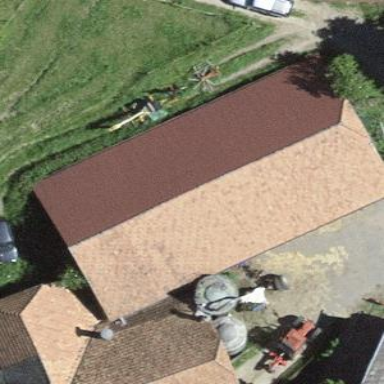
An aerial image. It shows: Shed building.